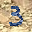
Label: 3